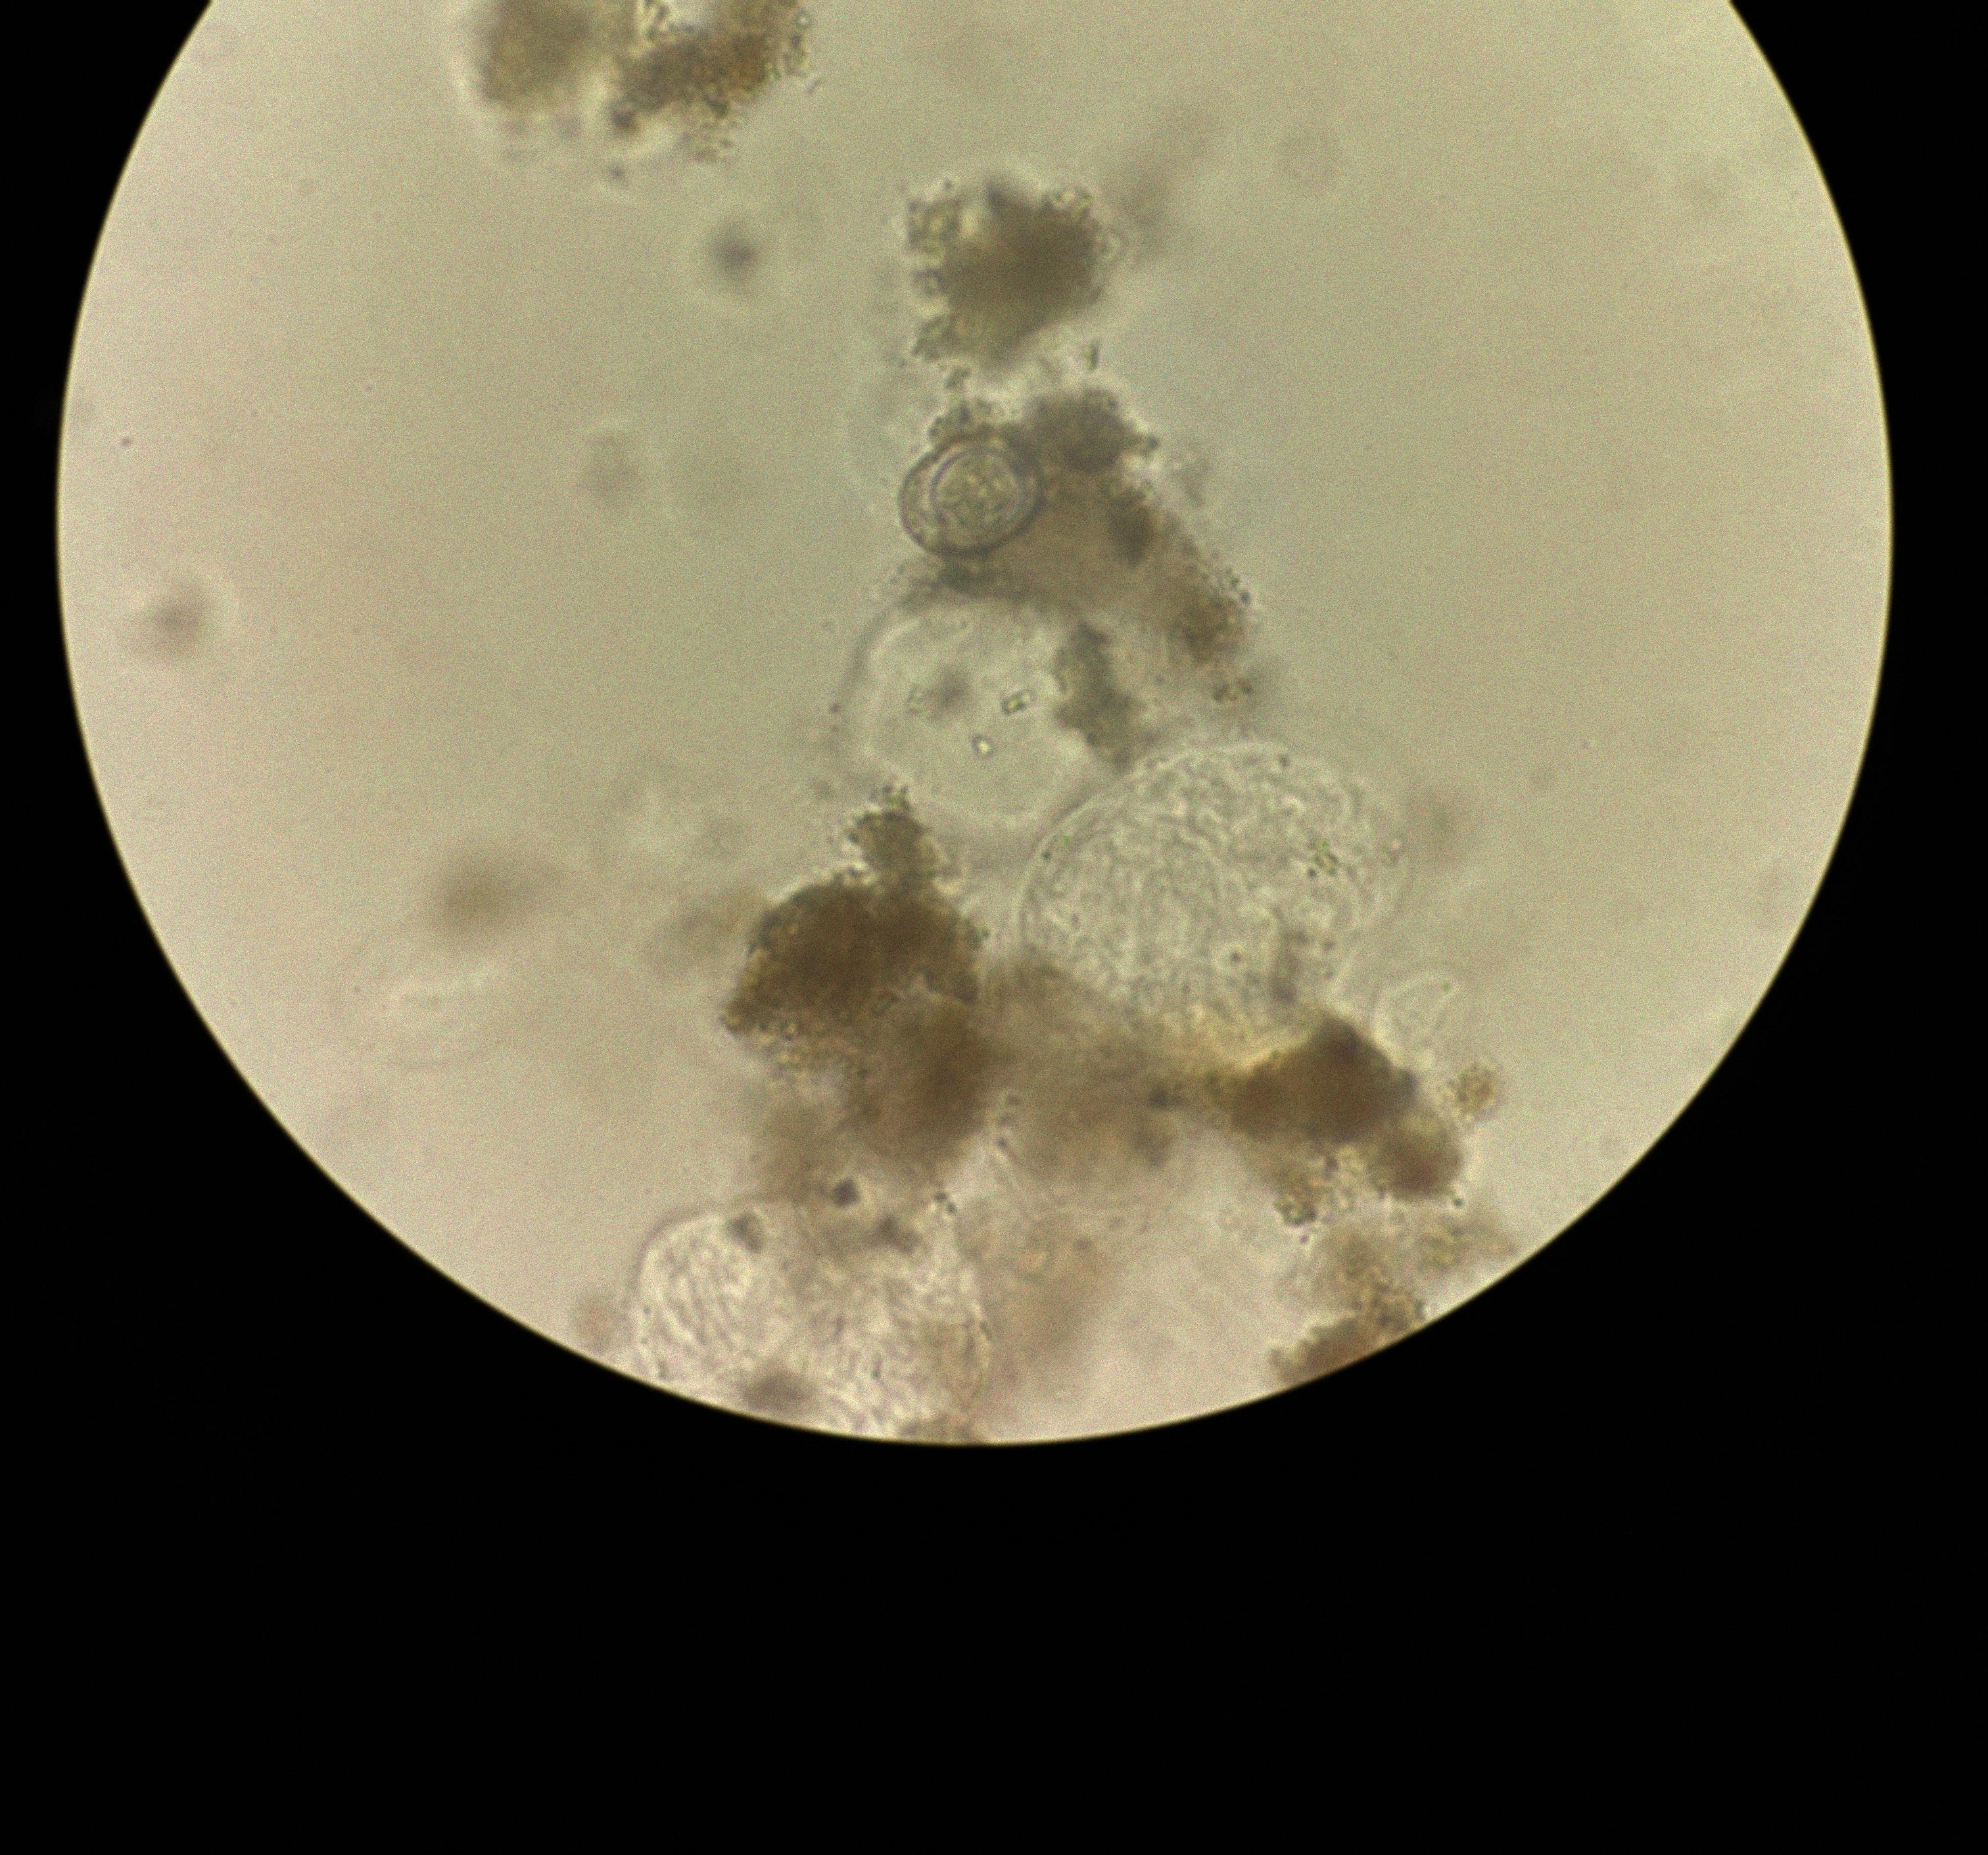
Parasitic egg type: Hymenolepis nana